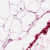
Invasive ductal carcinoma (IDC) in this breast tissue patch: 0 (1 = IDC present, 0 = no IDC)